Chest X-ray. View position: AP
Patient age: 50
Patient sex: M
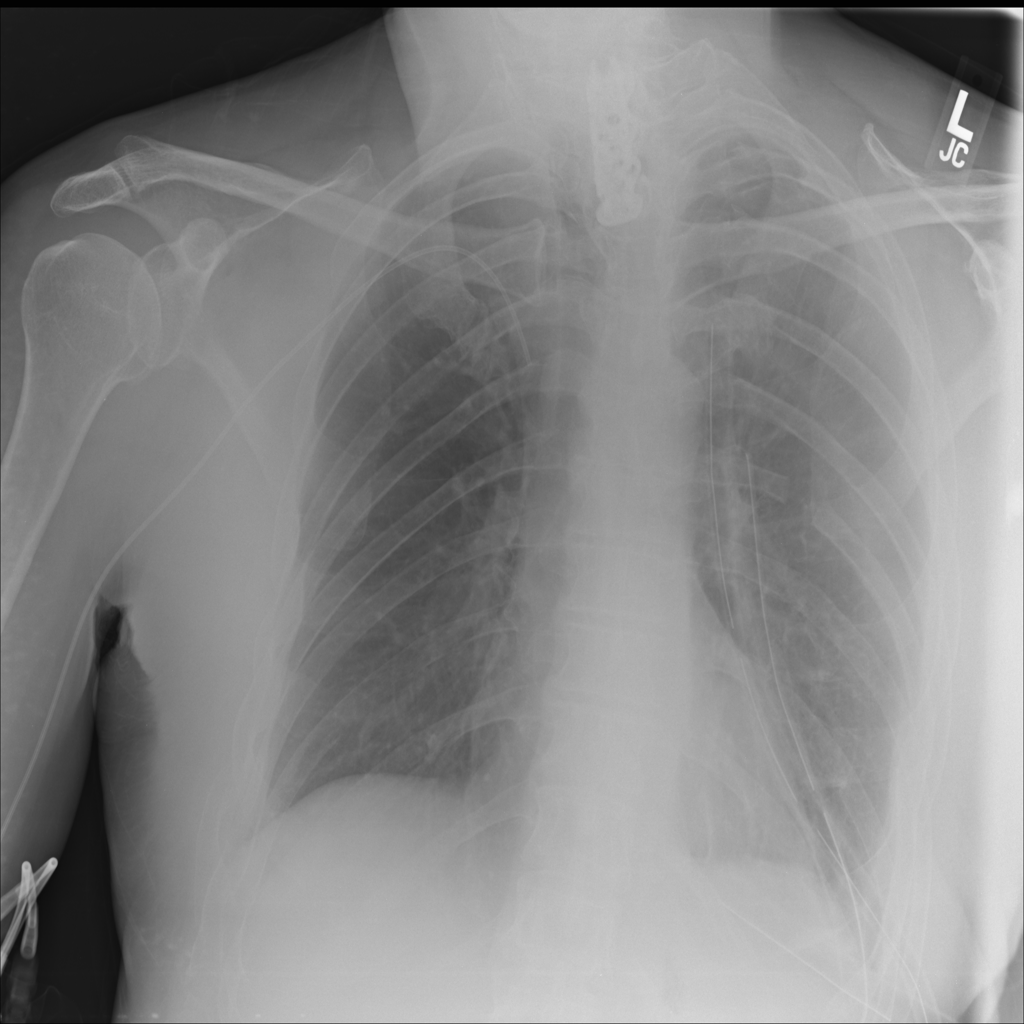
Finding: Pneumothorax